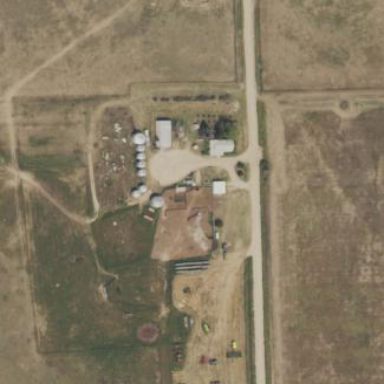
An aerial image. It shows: Farmyard area.